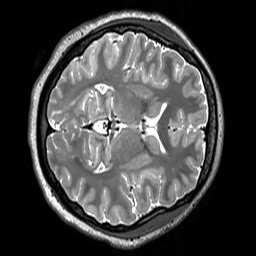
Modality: T2w
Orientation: axial
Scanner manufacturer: siemens
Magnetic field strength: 3 T
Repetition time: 3.2 s
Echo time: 0.406 s